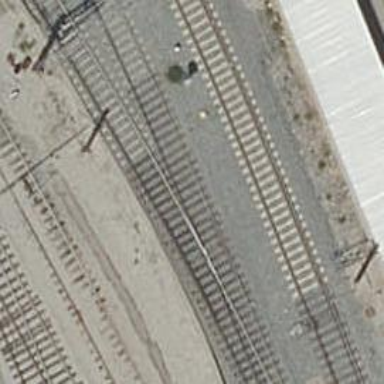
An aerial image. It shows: Rail yard with electrified contact lines for the railway.